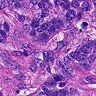
Metastatic tissue present: yes